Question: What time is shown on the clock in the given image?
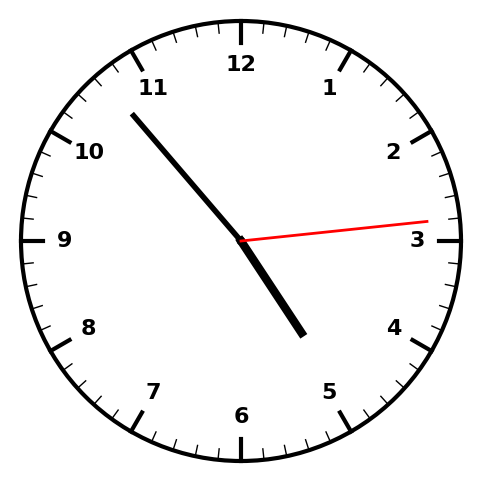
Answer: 04:53:14